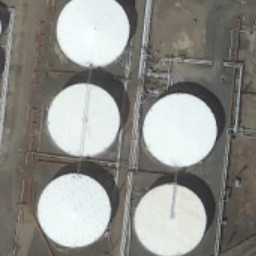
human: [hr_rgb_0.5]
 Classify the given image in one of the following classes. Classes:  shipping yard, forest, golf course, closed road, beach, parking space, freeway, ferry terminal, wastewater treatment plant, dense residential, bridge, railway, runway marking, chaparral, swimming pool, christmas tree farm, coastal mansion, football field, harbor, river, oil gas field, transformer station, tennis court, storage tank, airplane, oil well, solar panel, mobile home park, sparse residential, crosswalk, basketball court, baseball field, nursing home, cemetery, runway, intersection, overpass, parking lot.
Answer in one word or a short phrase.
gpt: storage tank